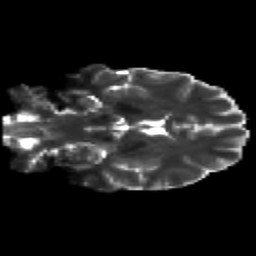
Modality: T2w
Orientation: coronal
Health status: healthy
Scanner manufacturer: siemens
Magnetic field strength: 3 T
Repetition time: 12 s
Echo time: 0.092 s